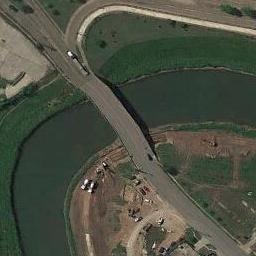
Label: bridge